Field crop: maize
Growth stage: 2
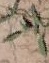
Species: atriplex